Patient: sex M, age 46
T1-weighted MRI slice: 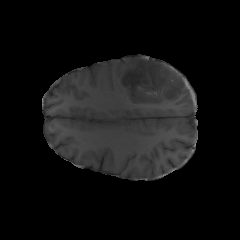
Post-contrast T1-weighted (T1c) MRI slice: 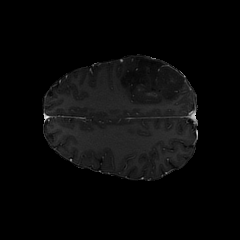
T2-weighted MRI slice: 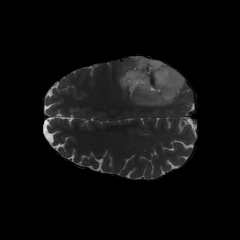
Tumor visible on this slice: yes
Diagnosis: Astrocytoma, IDH-mutant
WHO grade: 3